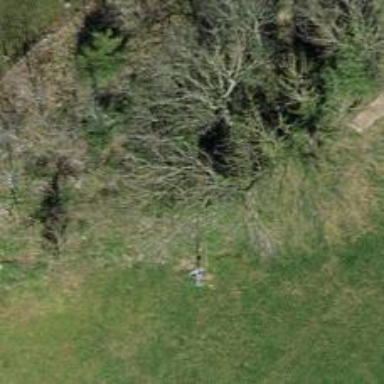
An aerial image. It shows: Mixed leaf type tree in natural setting.